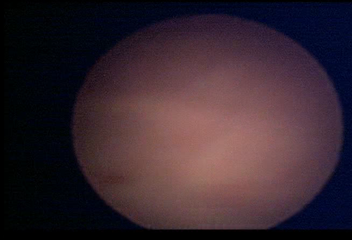
Modality: WLC
Class: Normal mucosa
Bladder cancer association: No